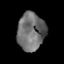
Tissue: lung
Cell type: Others
Senescence score: 0.1998
Nuclear area (px): 1013
Mean DAPI intensity: 112.492